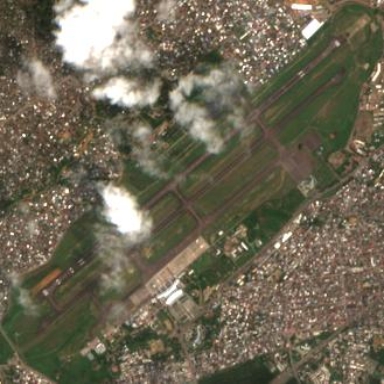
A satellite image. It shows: Aerodrome that serves as both military and public airport.